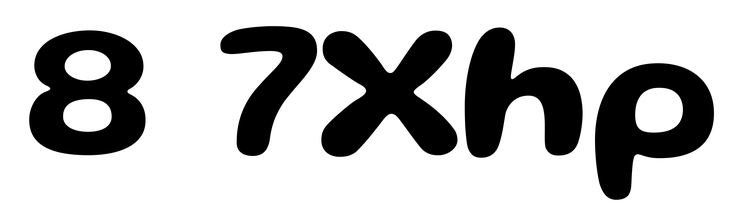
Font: Gluten_SemiBold